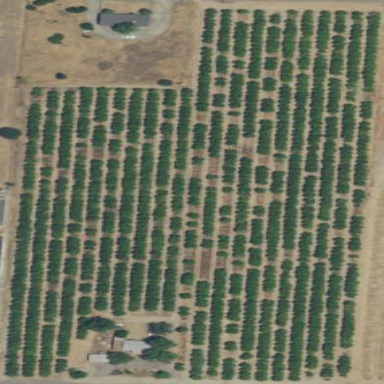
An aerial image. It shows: Orchard.